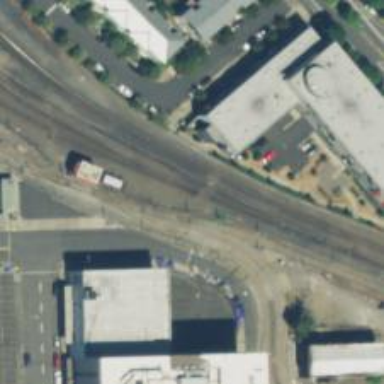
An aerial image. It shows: Railway siding for service.